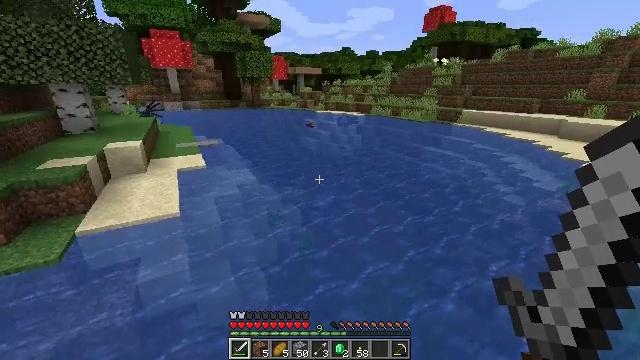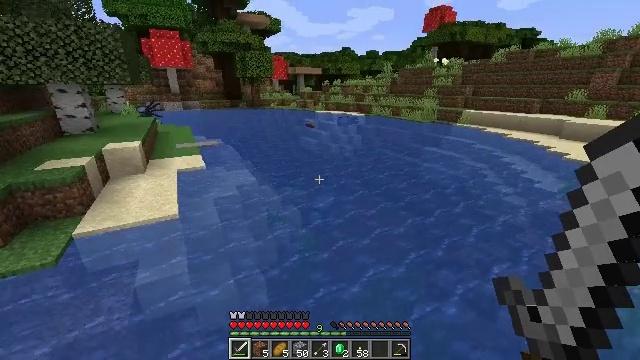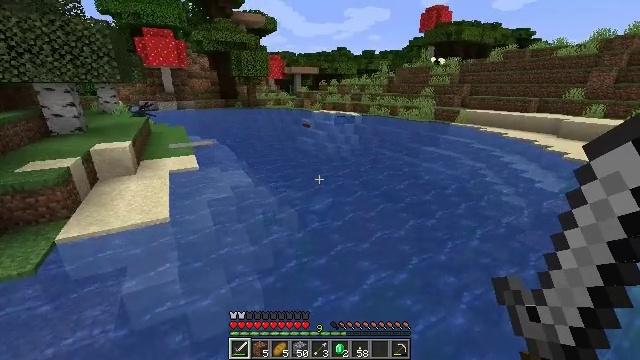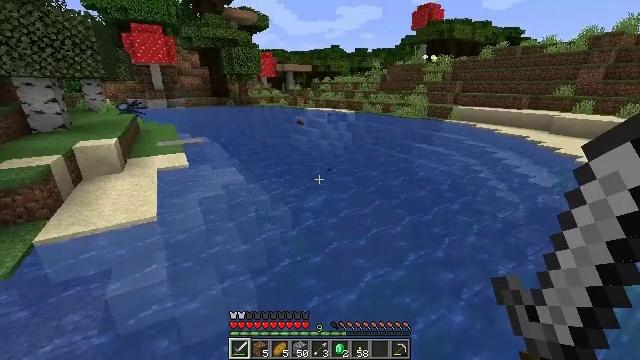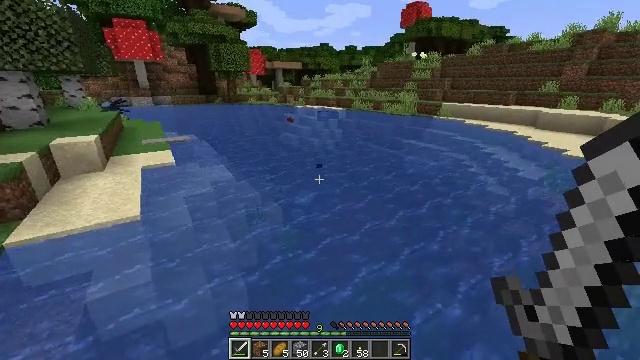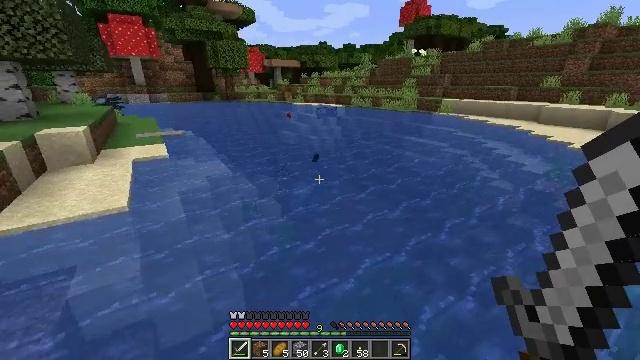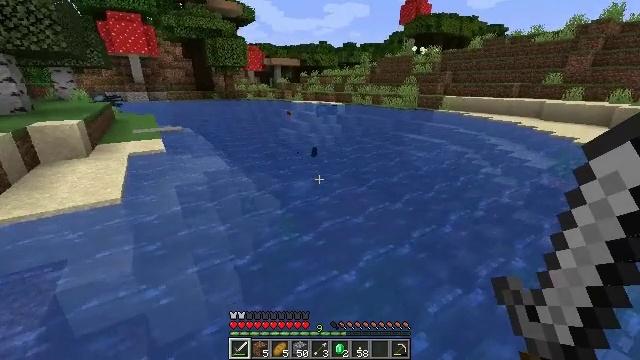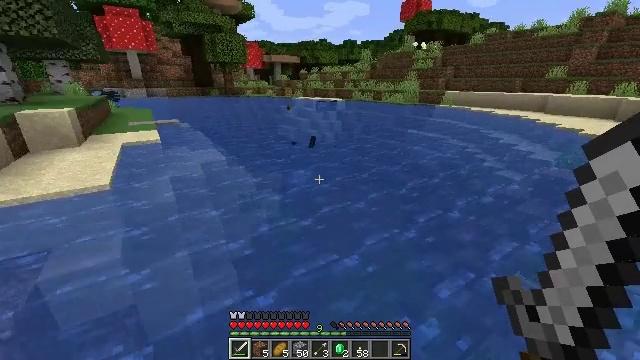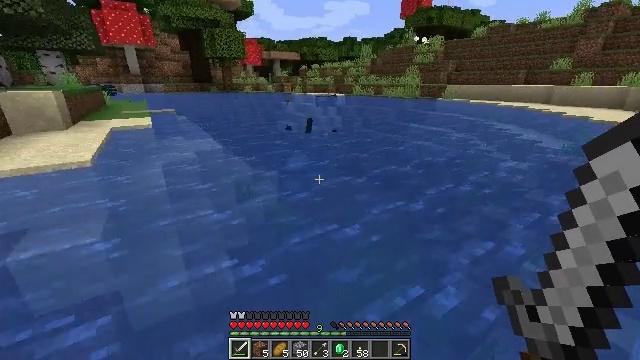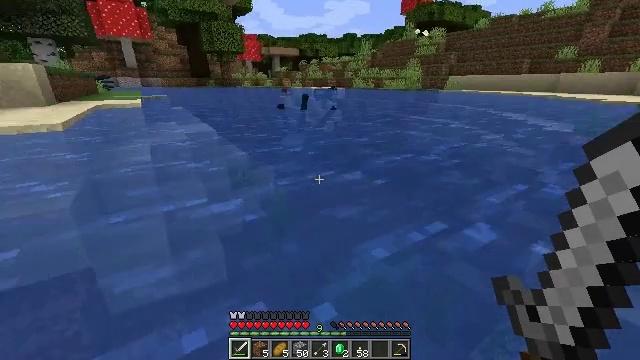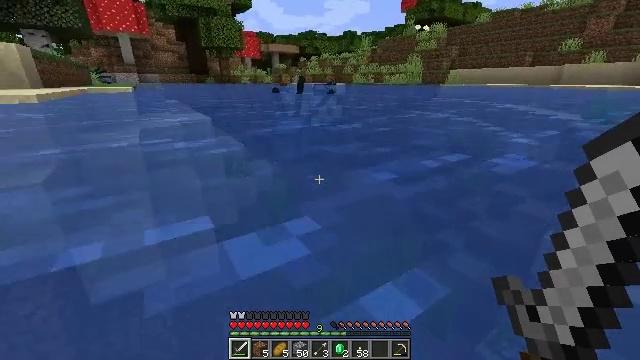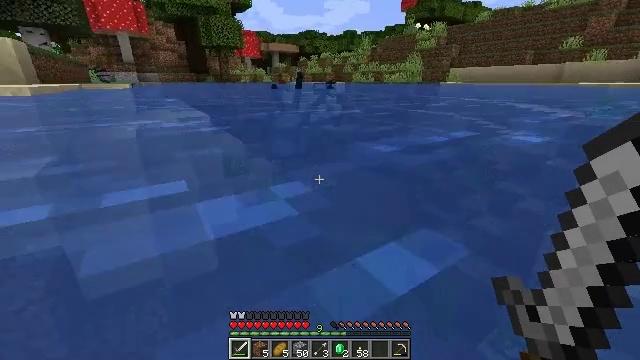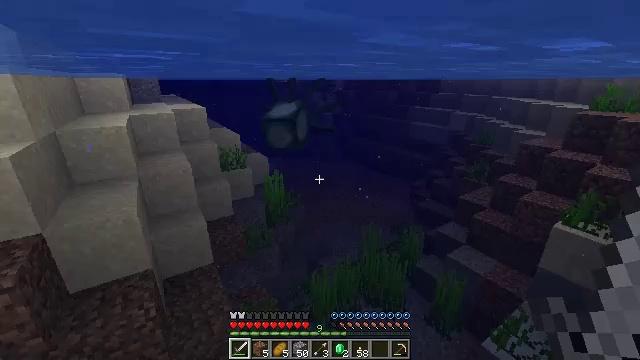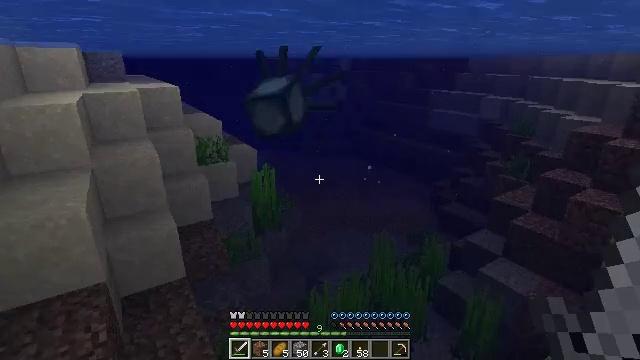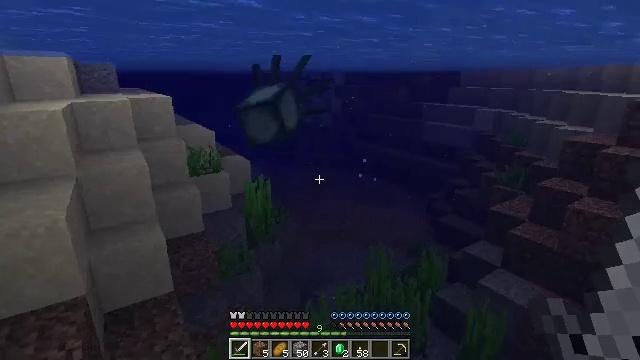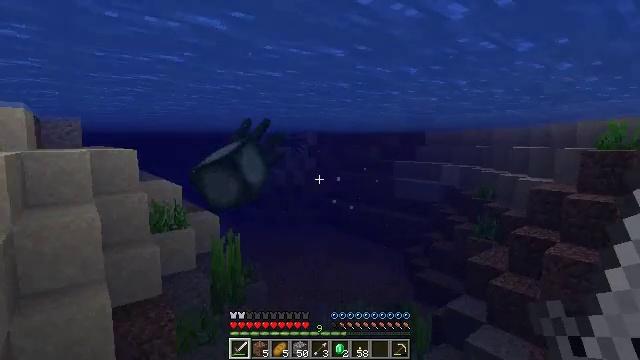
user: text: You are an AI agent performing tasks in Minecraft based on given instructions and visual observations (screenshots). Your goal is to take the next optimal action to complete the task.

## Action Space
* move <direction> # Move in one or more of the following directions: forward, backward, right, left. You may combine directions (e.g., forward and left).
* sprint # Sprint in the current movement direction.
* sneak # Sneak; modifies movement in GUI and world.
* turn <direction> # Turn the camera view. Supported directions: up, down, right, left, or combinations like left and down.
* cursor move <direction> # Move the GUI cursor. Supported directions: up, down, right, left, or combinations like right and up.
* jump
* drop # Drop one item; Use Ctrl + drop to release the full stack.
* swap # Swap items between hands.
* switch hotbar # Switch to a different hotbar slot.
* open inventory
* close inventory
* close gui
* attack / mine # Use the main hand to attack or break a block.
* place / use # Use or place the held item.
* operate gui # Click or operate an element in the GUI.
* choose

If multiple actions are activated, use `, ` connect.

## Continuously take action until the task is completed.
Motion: motion action
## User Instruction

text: Hunt fish.
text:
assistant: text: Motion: move forward, jump
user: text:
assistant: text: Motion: move forward, jump
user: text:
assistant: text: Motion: move forward, turn right, jump
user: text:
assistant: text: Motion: move forward, turn right, jump
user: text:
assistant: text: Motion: move forward and move right
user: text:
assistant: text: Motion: move forward and move right
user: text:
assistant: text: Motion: move forward and move right
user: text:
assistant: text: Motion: move forward and move right
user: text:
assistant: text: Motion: move forward and move right
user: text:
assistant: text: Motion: move forward and move right
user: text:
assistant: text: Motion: move forward
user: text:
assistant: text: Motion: move forward
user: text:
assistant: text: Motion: move forward
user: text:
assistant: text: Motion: move forward, turn up
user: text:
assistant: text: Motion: move forward, turn right and up
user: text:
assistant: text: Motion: move forward, sprint, turn right and up
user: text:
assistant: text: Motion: move forward, sprint, turn up
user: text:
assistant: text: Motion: move forward, sprint, turn up
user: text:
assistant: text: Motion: move forward, sprint, turn left and up
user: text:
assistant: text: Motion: move forward, sprint, turn left
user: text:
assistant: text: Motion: move forward, turn left
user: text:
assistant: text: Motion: move forward, turn left
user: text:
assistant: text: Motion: move forward
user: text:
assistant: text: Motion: move forward
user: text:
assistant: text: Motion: move forward
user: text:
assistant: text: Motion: move forward
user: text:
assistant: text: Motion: move forward
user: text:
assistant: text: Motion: move forward
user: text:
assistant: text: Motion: move forward
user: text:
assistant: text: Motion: move forward